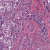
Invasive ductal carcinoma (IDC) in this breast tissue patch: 1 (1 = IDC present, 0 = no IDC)